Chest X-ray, AP view. Patient: 39 years old, sex F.
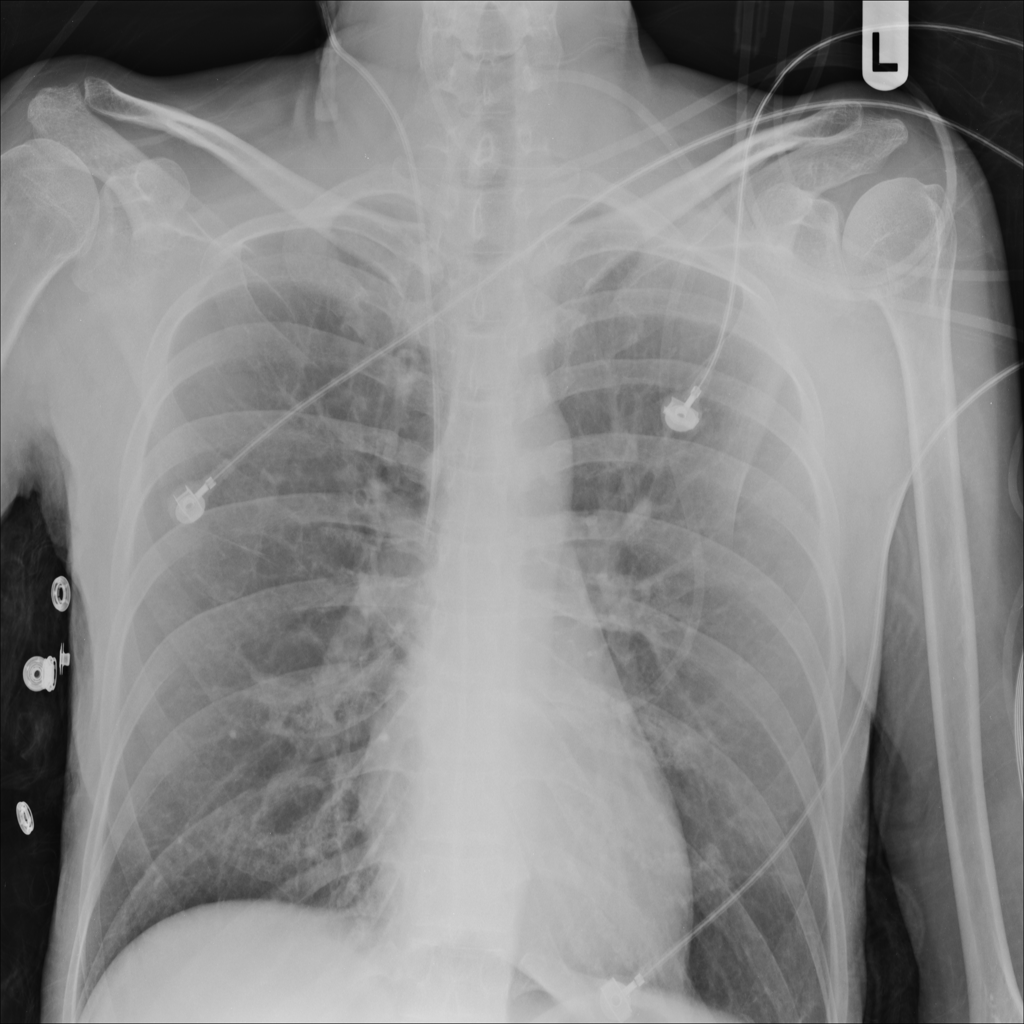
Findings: No Finding